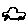
Label: car